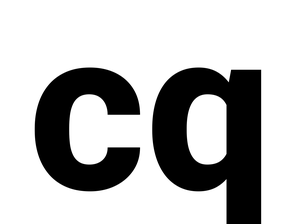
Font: Roboto_ExtraBold